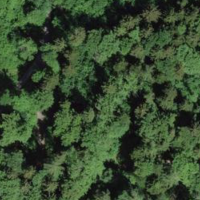
EUNIS habitat code: 44
Species observed at this site:
Lamium maculatum